Aerial crown-view tile of a tropical tree (Barro Colorado Island, Panama), acquired 20250124:
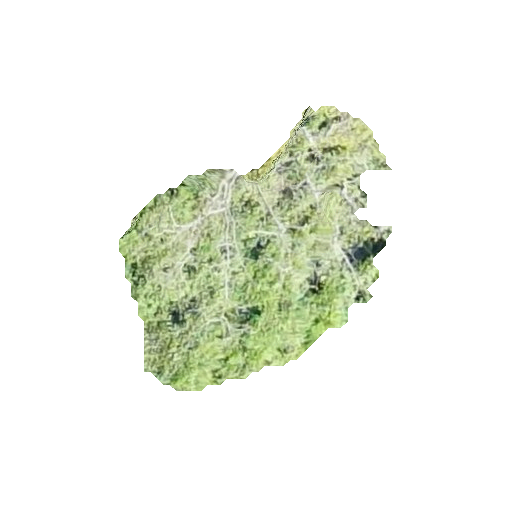
Species: Spondias mombin
GBIF accepted scientific name: Spondias mombin
Crown area: 72.393 m²